Field crop: maize
Growth stage: 2
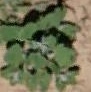
Species: chenopodium